Question: Notice this app:

How can I draw that sort of triangle above an existing 'NSWindow'? I know the app in question probably draws the whole thing as a custom window, but I want to keep the existing title bar. Is there any way to draw a triangle and attach it above a 'NSWindow'? Please note that the solution has to be MAS-compatible (i.e. no private frameworks or classes).
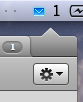
Answer: The only way to do this would be to create a borderless child window with no shadow that overlays the edge of the existing window. You'd need to draw any shadow yourself.